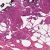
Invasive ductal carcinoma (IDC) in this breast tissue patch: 0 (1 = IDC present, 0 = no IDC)